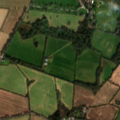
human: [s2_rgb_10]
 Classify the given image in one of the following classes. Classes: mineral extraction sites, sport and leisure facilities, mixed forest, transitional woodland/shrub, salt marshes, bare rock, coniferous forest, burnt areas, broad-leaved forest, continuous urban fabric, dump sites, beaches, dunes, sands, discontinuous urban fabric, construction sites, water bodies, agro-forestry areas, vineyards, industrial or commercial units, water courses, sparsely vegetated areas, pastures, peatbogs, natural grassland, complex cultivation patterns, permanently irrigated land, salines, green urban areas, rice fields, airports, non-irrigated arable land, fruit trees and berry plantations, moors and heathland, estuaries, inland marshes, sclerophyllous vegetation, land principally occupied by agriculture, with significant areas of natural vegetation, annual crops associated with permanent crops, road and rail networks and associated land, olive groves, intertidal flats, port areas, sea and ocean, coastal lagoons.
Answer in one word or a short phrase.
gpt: non-irrigated arable land, pastures, broad-leaved forest